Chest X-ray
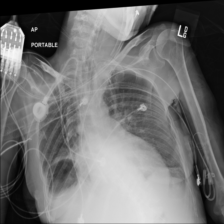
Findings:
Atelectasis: negative
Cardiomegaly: negative
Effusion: negative
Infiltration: negative
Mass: negative
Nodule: negative
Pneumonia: negative
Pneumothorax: negative
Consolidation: negative
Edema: negative
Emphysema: negative
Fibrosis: negative
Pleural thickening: negative
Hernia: negative